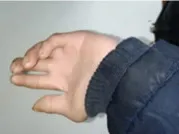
(B-G) Aspects of the phenotype of the proband. , phalangeal joint contracture.
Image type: radiology (ultrasound)